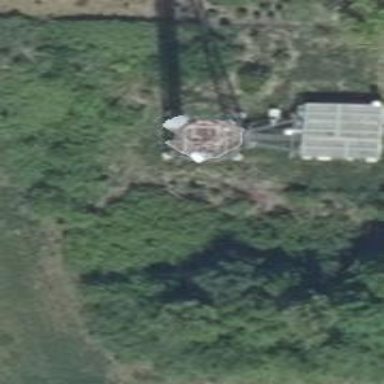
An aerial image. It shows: Mast tower used for communication.